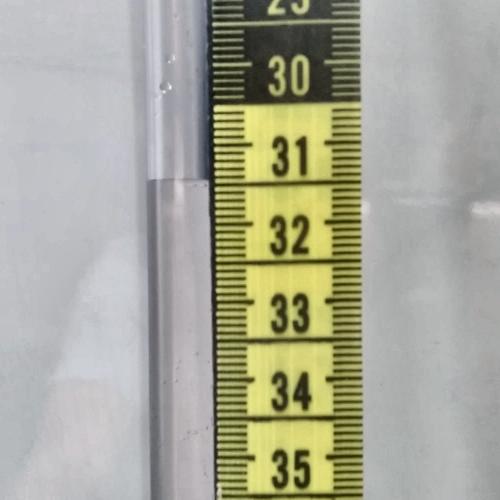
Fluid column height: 31.4 cm